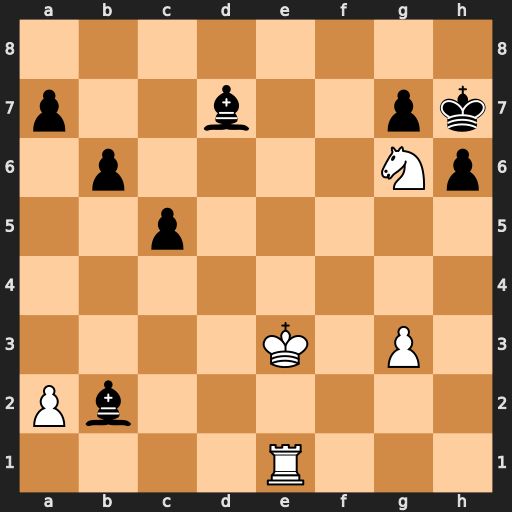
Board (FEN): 8/p2b2pk/1p4Np/2p5/8/4K1P1/Pb6/4R3
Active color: w
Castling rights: -
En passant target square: -
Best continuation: Nf8+ Kg8 Nxd7